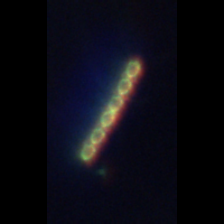
Taxon: Skeletonema
Group: Diatoms